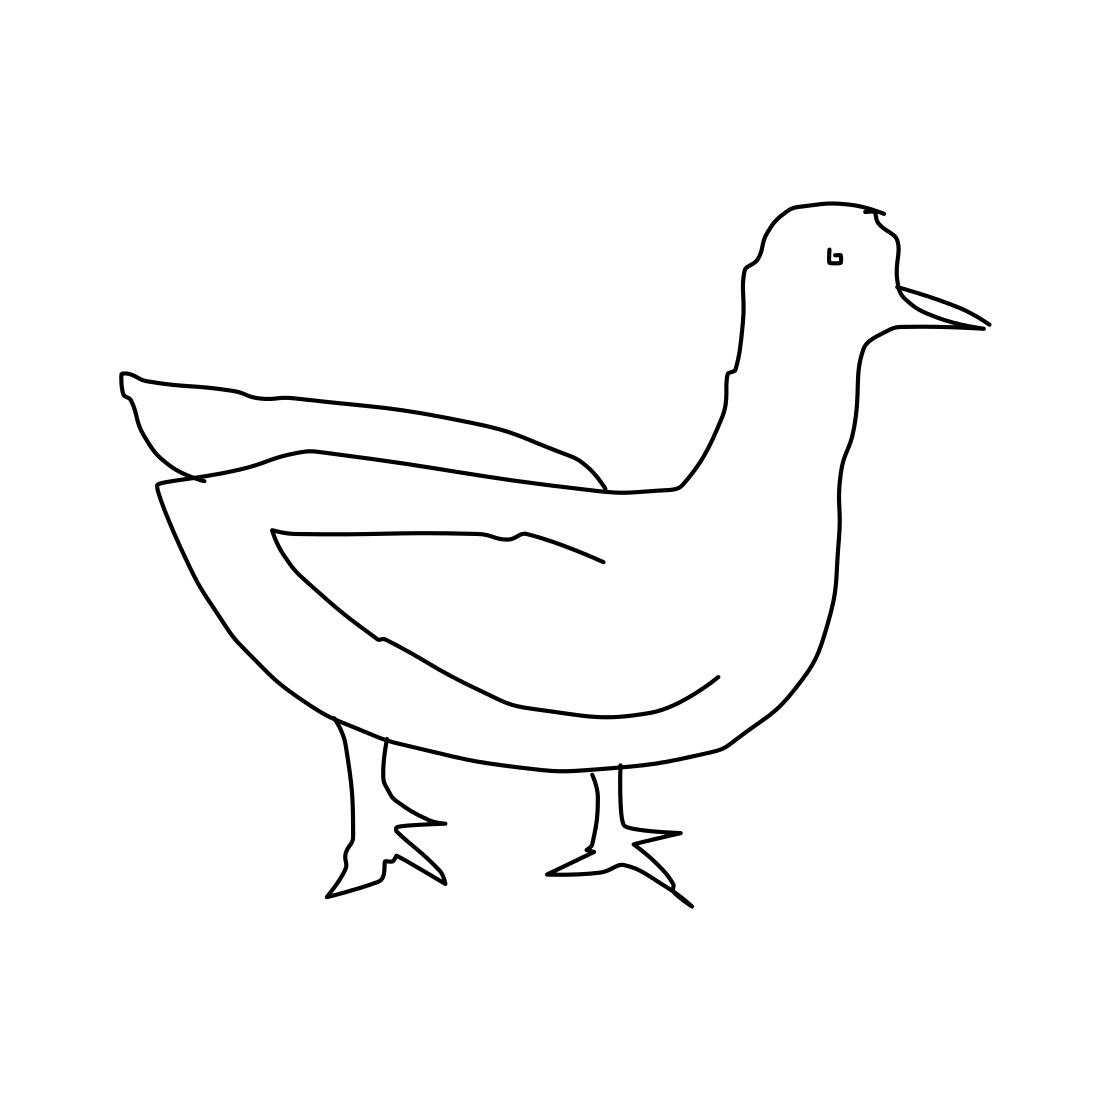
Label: duck